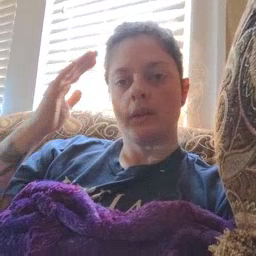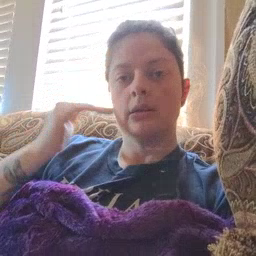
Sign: head